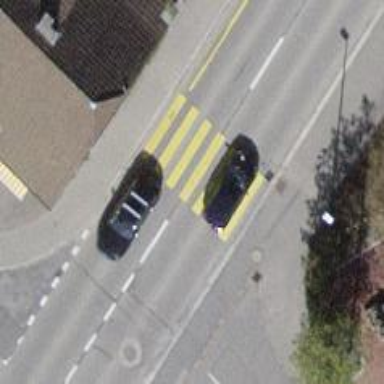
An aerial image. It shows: Marked crossing with zebra markings.